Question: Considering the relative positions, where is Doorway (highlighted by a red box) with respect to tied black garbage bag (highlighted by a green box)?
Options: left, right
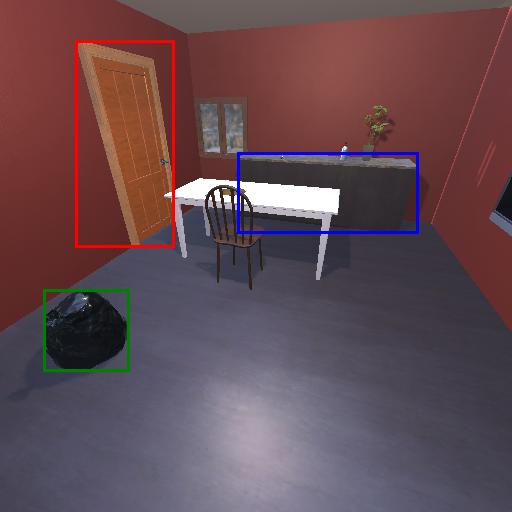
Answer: left